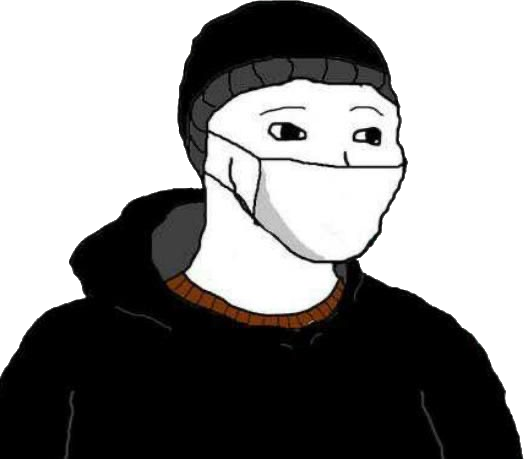
Label: 5_Doomer